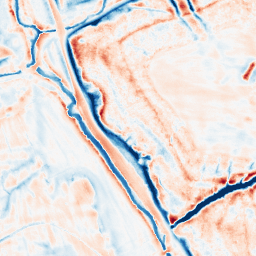
Category: edge_preserving
Decomposition family: bilateral
Decomposition parameters: d: 21
sigma_color: 150
sigma_space: 75
Upsampling method: regularized
Upsampling parameters: scale: 2
lambda_reg: 0.001
Upsampling scale: 2